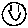
Label: smiley face